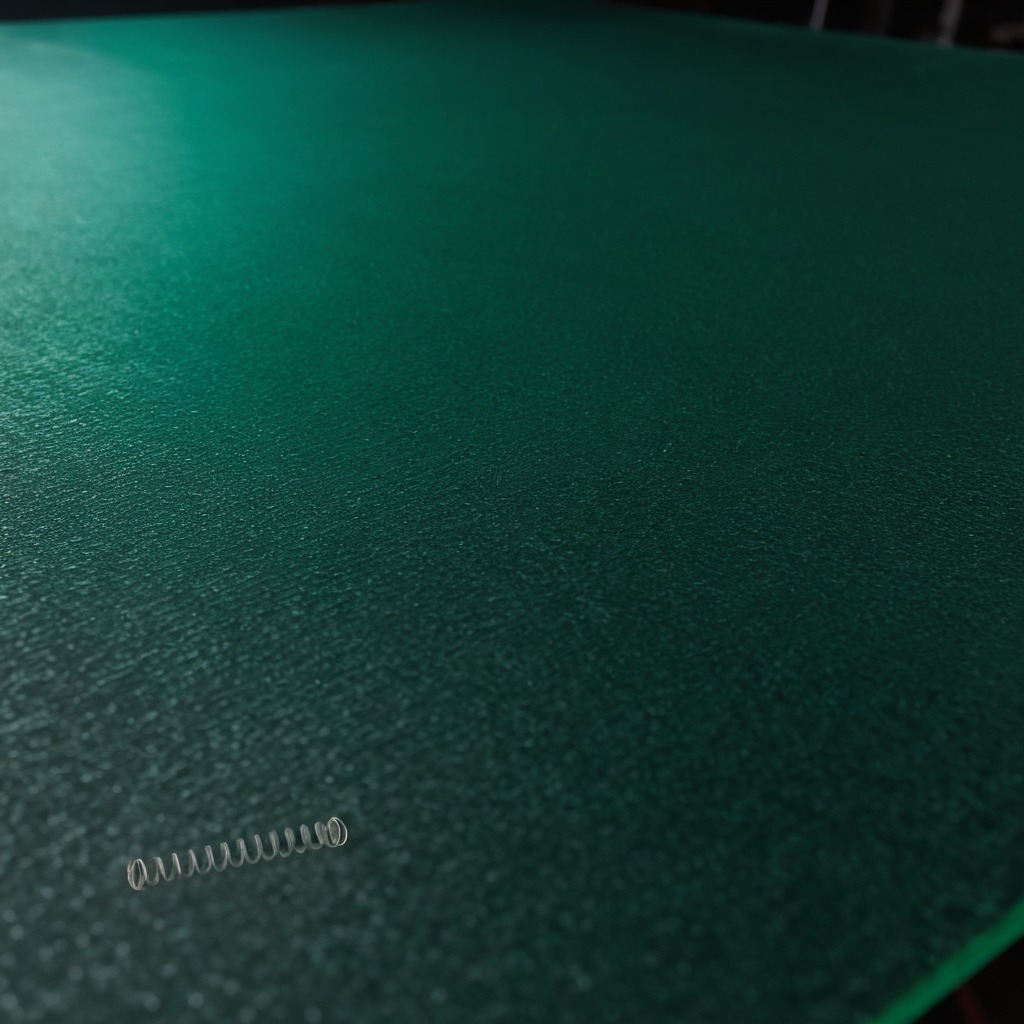
A coiled metal spring is lying on the granite tabletop.